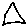
Label: triangle